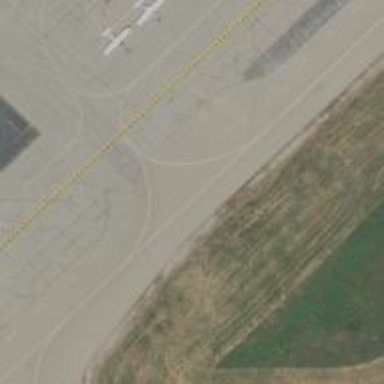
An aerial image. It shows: View of taxiway at the airport.